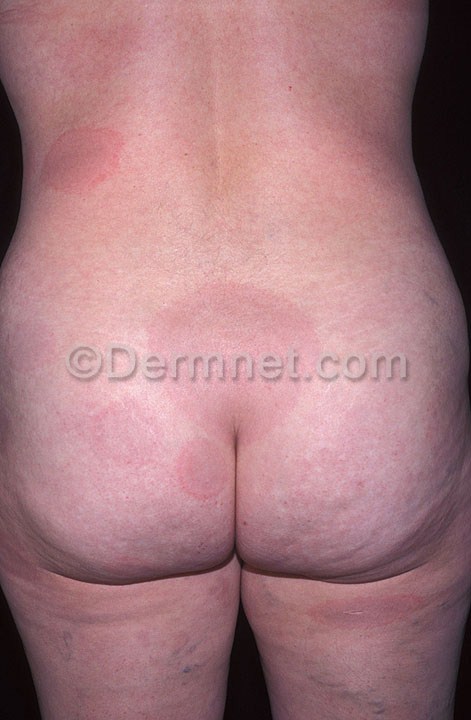
Disease: Scabies Lyme Disease and other Infestations and Bites